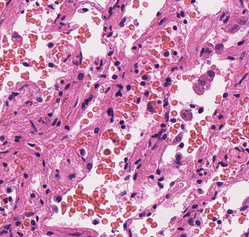
Tumor epithelial tissue: no
Tumor-associated stroma tissue: no
Normal tissue: yes